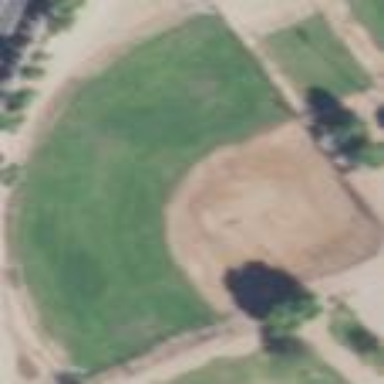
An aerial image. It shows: Baseball pitch for leisure and sports activities.